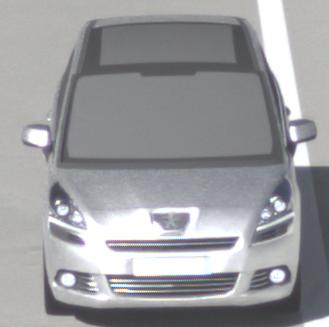
Make: Peugeot
Model: 5008 120 VTi
Detailed model: 5008 (I) Van
Model produced from: 2009/10
Model produced until: 2011/07
Doors: 5
Color: white
Road condition: wet road
Daytime: morning or afternoon
Contrast: high contrast